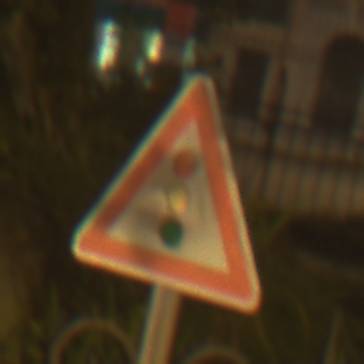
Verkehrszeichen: Lichtzeichenanlage
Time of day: Night
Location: Outdoor (Urban)
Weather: Clear
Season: NotSpecified
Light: Artificial